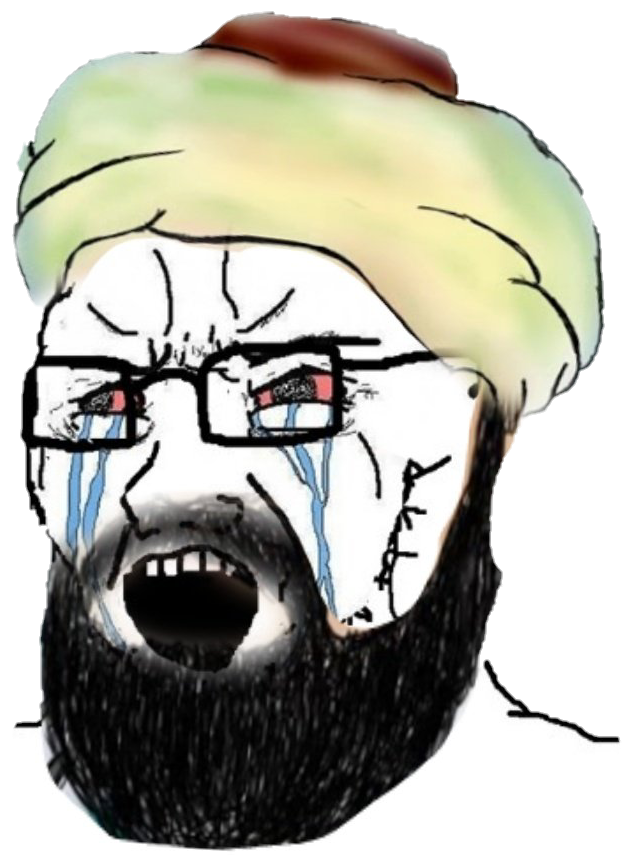
Label: 5_Soyjak